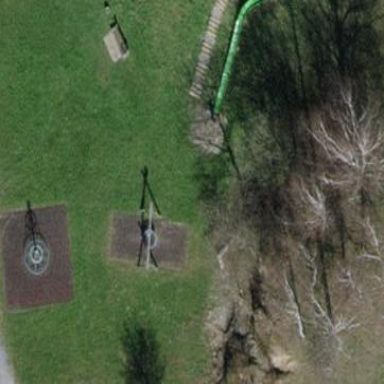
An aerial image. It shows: Playground area for leisure activities on the land.